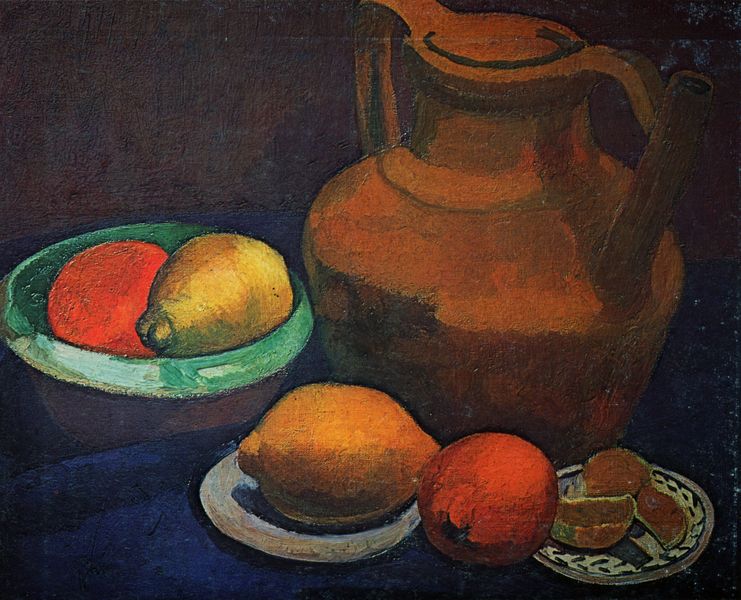
Titel: Stilleben mit Tonkrug
Künstler: Paula Modersohn-Becker
Institution: Privatsammlung
Schlagwörter: blau, dunkel, gemälde, haut, schatten, weiß, cezanne, gelb, grün, impressionismus, braun, bunt, grau, hintergrund, licht, orange, schwarz, tisch, obst, rot, tuch, expressionismus, muster, falten, schale, schüssel, teller, tischdecke, tischtuch, öl, pastos, gold, kontrast, reiter, frucht, früchte, henkel, kanne, keramik, krug, stilleben, stillleben, ton, vase, apfel, orangen, komplementär, lila, violett, spalten, falte, bauch, gauguin, birne, griff, deckel, memento mori, linie, scheiben, stücke, geschirr, kaffeekanne, bläulich, leinwand, ölmalerei, karaffe, obstschale, icht, zitrone, zitronen, tonkrug, zitrusfrüchte, tülle, wasserkrug, grundfarben, schnitte, schnitz, apfelsine, marc, blaue reiter, früchtestilleben, fruchte, mintgrün, tellerchen, lemone, ausgiesser, lebensstil, gaugin, paul, henekl, zirtone, citrus, südfrüchte, apfelsinenspalten, dunklblau, obstspalten, orangenspalten, poren, zitronenspalten, romantismus, e, tekller, orangenschnitze, lebenstill